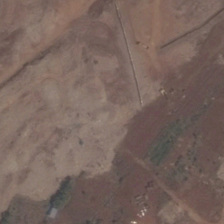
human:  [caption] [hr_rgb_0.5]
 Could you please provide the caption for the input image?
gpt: half of the bareland is dry and the other half is wet with some green space .

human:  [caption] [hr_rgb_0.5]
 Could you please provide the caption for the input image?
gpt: some clusters of plants grow on the brown bareland while no plants grows on the khaki bareland .

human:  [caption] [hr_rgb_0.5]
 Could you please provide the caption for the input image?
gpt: some clusters of plants grow on the brown bareland while no plants grows on the khaki bareland .

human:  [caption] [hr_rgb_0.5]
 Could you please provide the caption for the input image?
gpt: some clusters of plants grow on the brown bareland while no plants grows on the khaki bareland .

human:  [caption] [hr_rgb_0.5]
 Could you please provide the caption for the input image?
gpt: several green plants are near a piece of khaki irregular bareland .